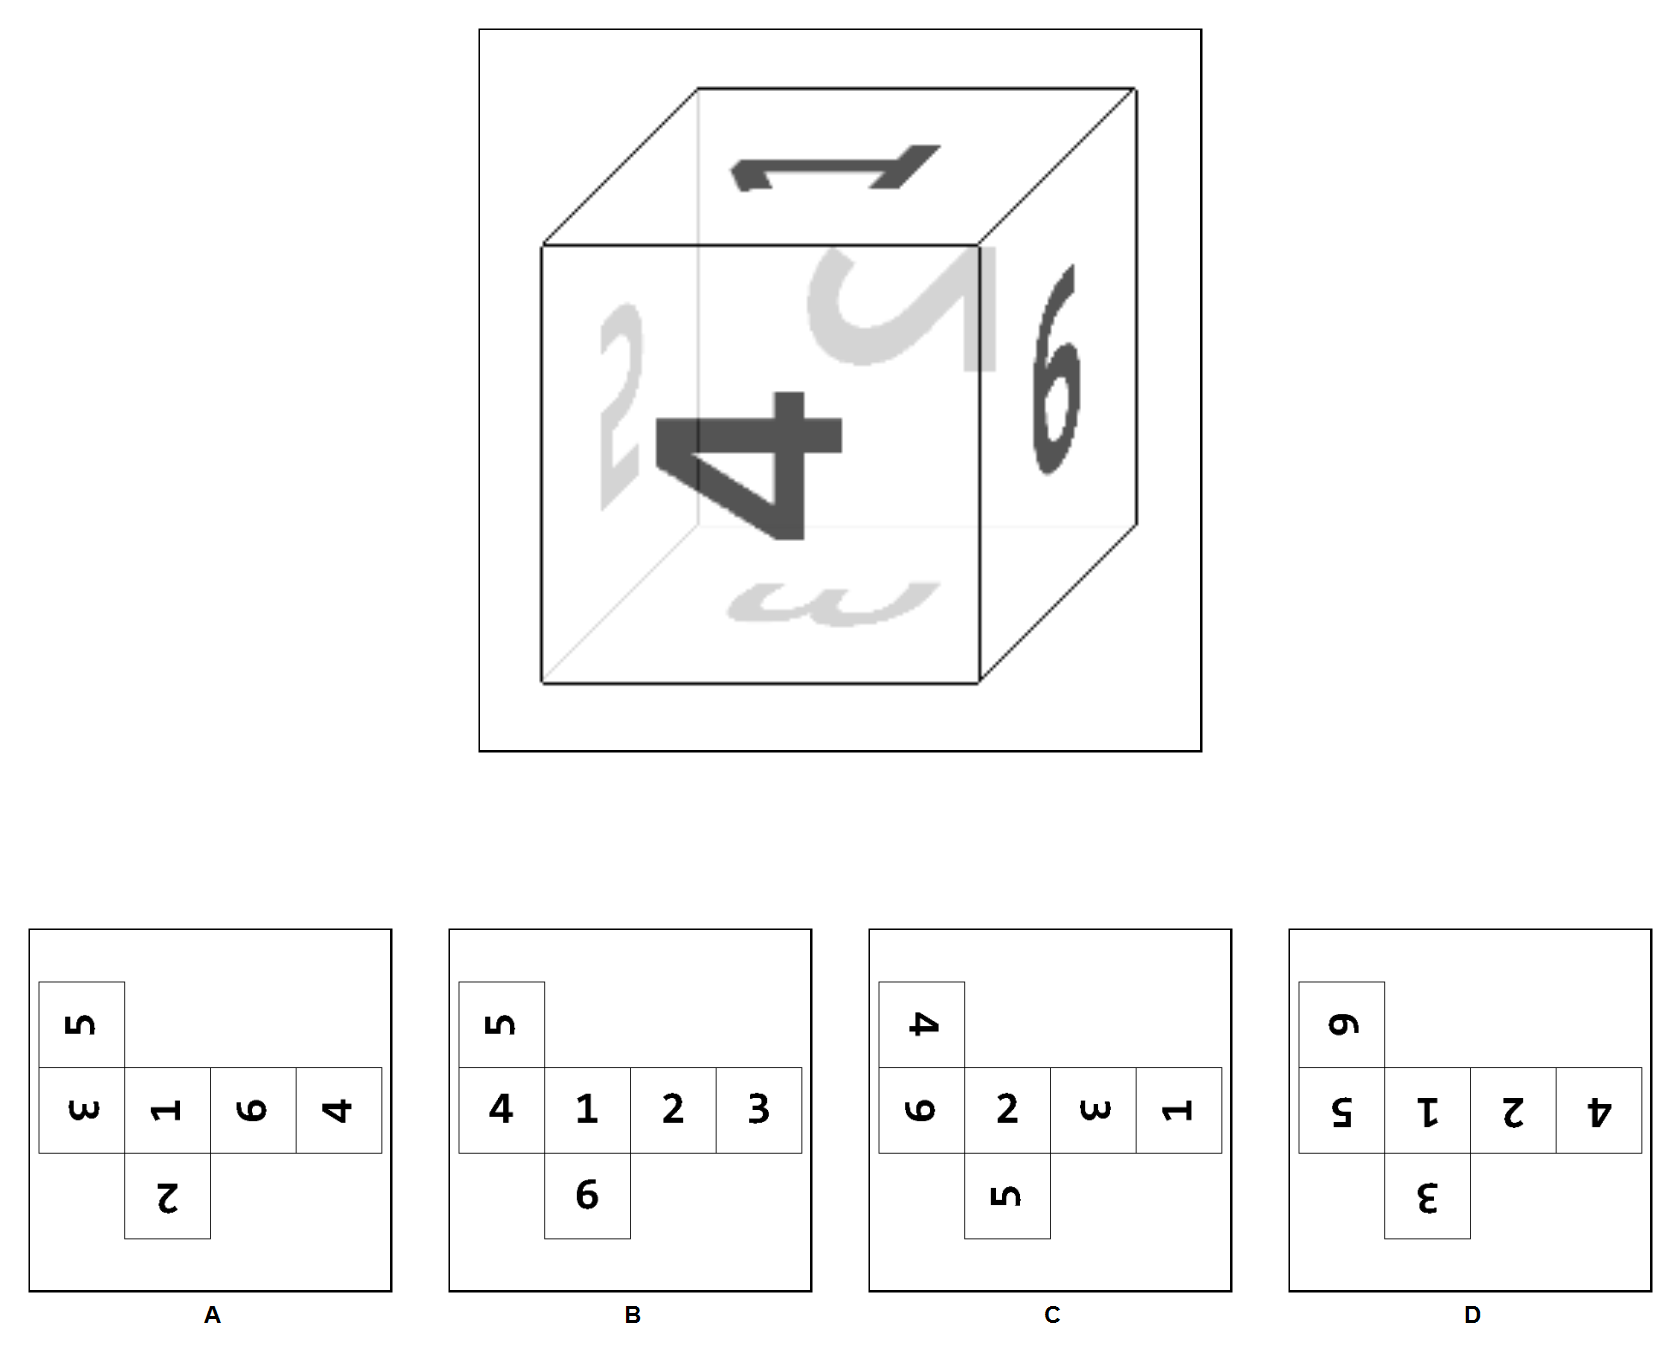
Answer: B